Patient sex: M
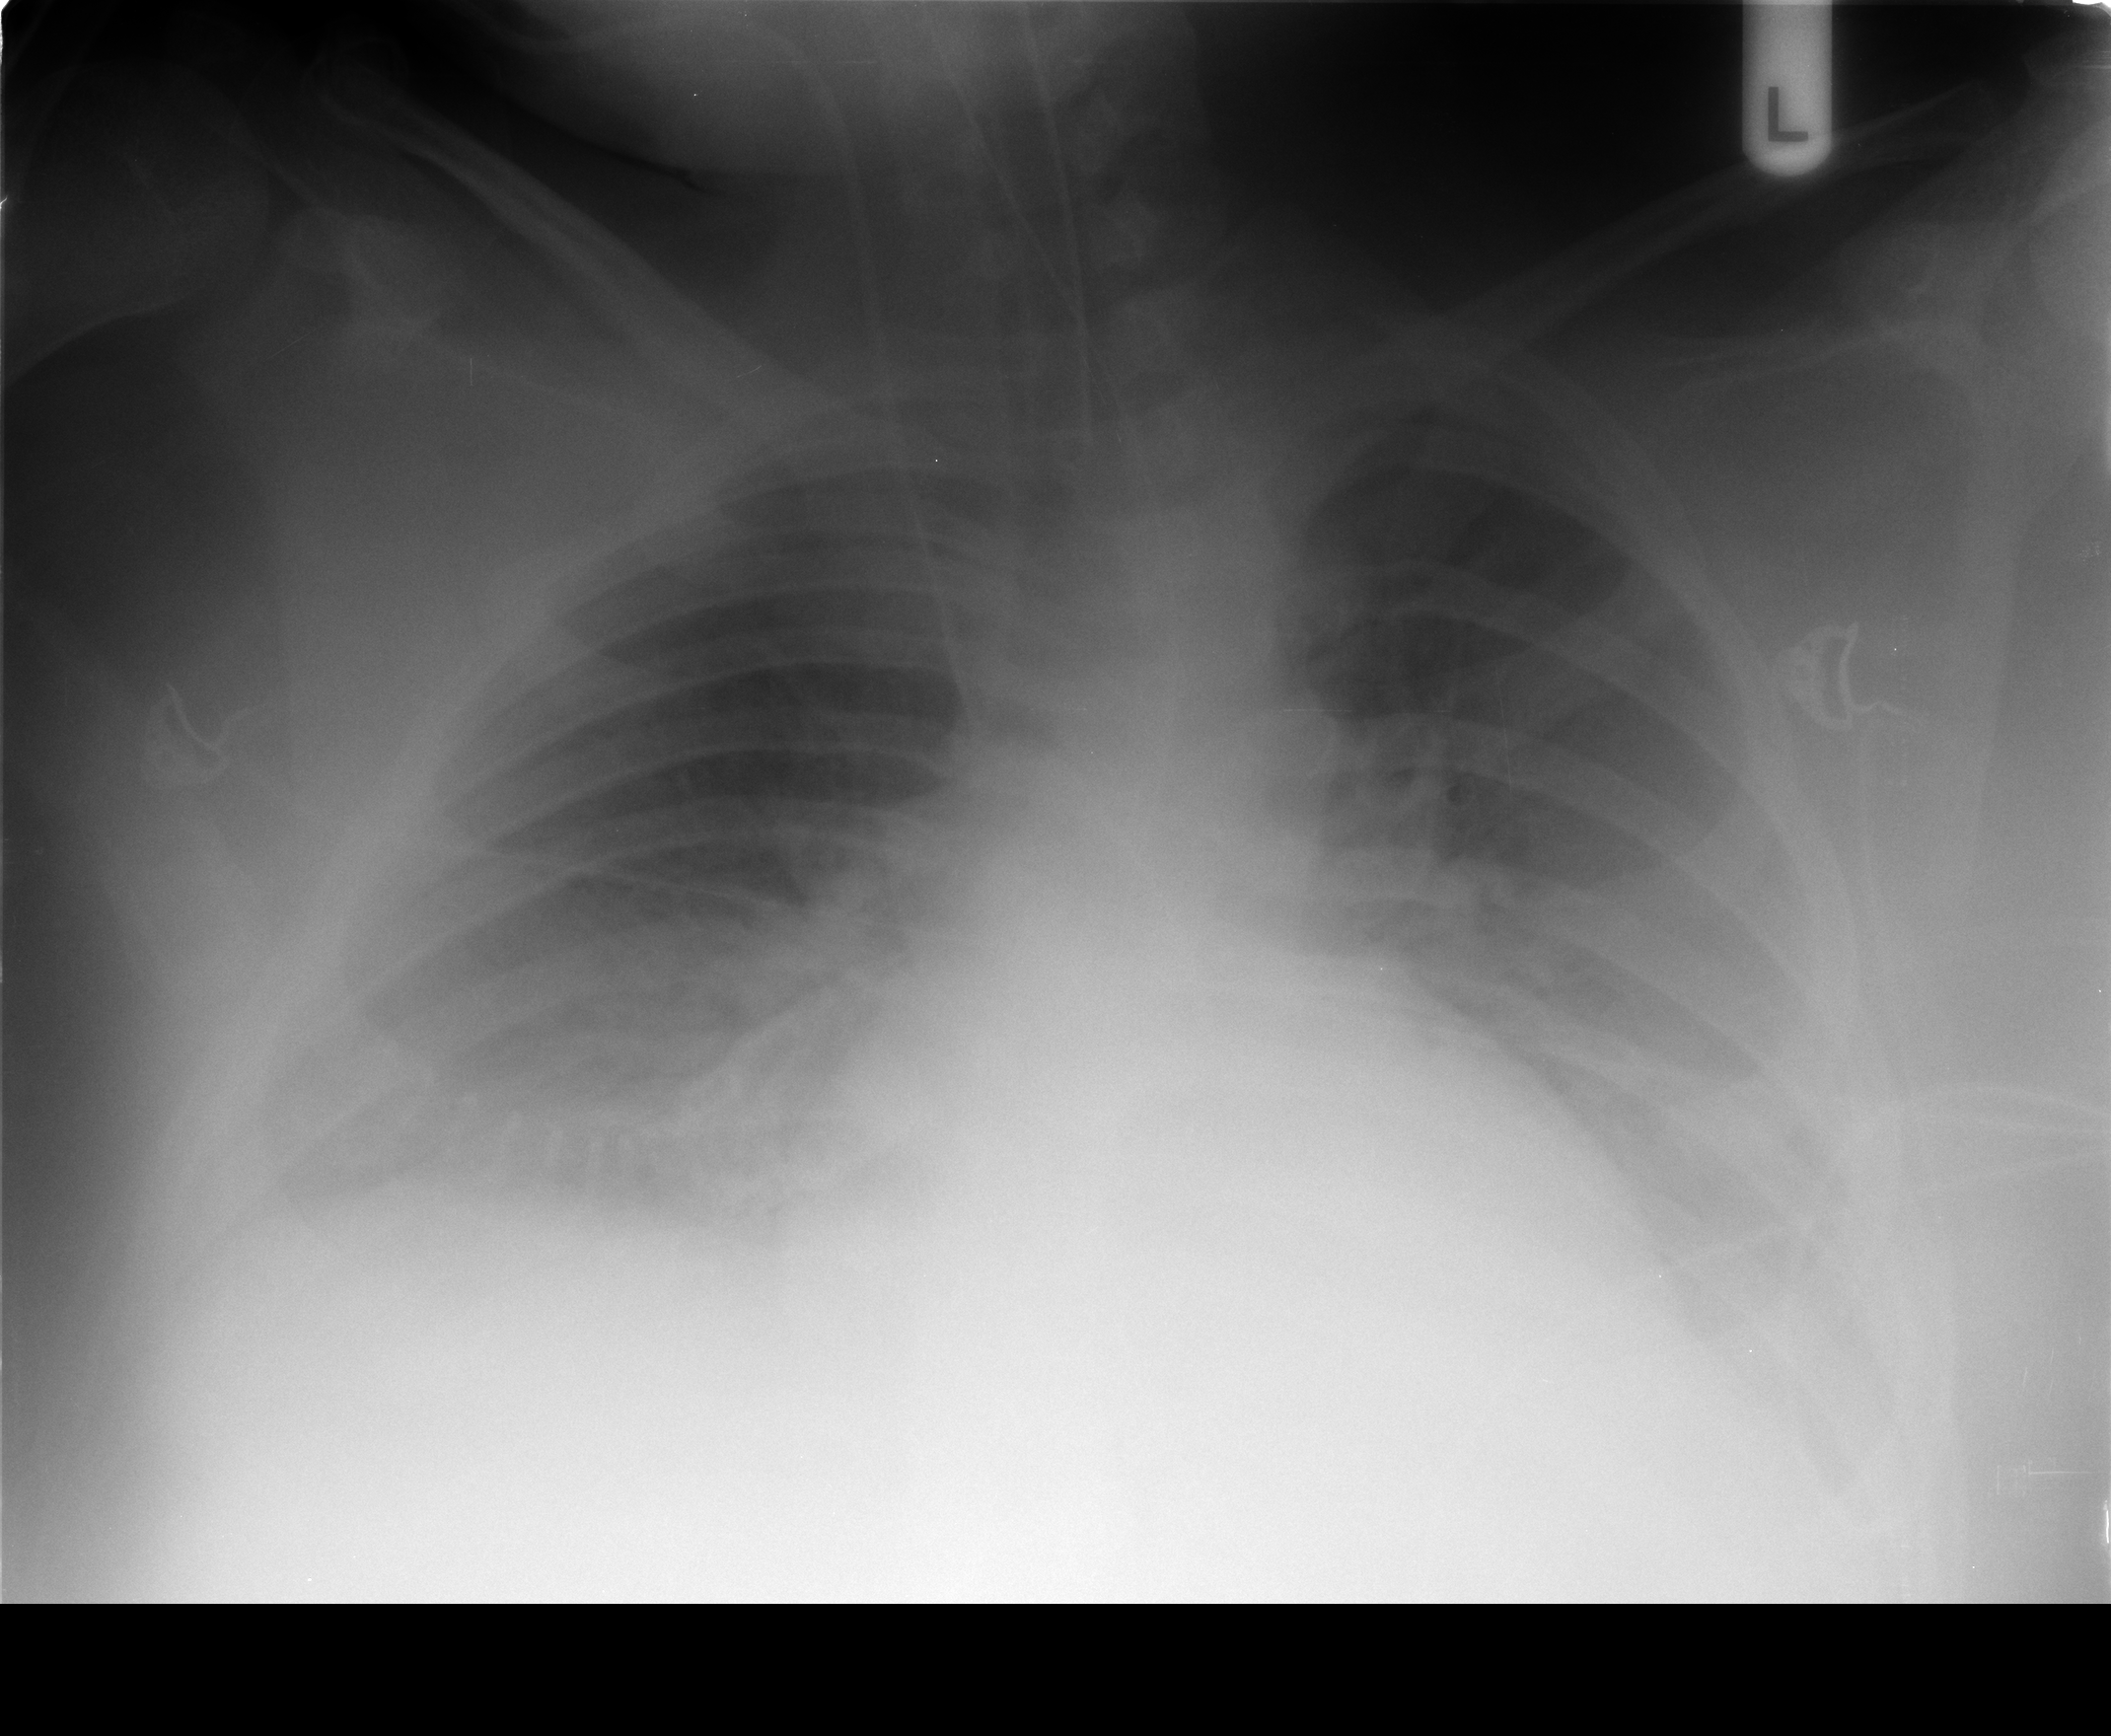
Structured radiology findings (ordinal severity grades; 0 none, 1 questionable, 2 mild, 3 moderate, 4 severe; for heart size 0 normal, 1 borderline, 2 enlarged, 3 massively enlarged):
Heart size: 2
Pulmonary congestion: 2
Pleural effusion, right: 2
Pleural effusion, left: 2
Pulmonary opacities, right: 2
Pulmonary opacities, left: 2
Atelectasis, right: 3
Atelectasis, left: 3